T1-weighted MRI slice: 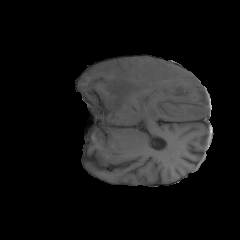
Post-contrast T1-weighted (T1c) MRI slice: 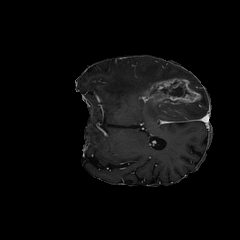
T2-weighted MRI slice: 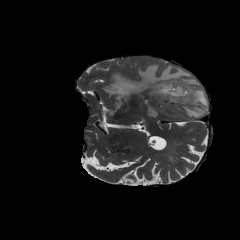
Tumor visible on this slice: yes